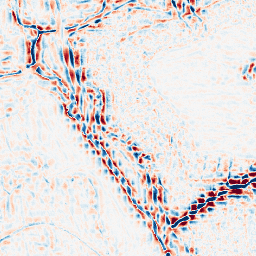
Category: wavelet
Decomposition family: wavelet_reverse_biorthogonal
Decomposition parameters: wavelet: rbio5.5
level: 3
Upsampling method: quartic
Upsampling parameters: scale: 4
Upsampling scale: 4